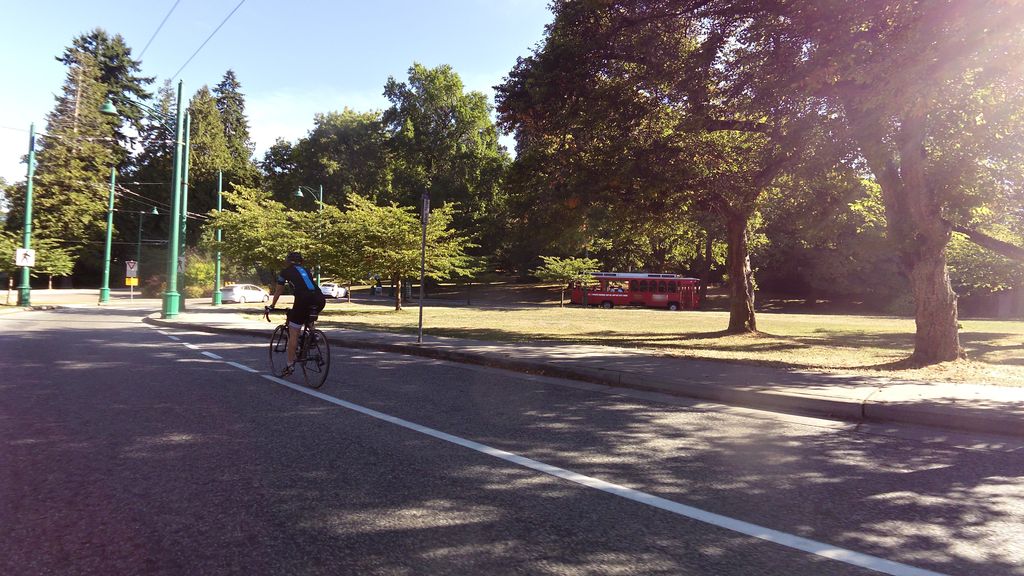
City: vancouver